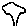
Label: tree